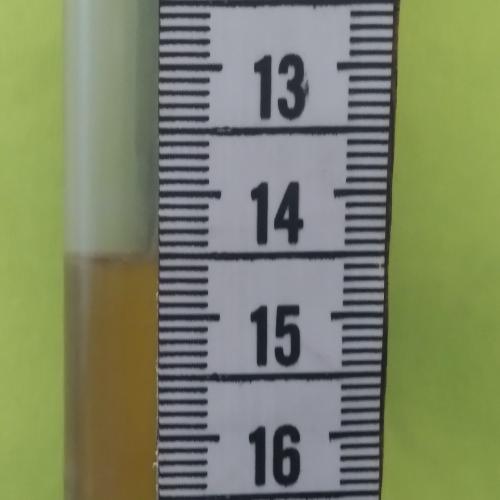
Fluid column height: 14.5 cm